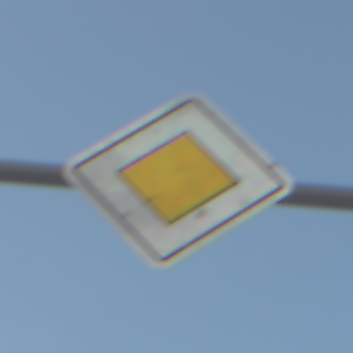
Verkehrszeichen: Vorfahrtsstrasse
Umgebung: Outdoor, Nature
Tageszeit: SunriseSunset
Wetter: PartlyCloudy
Licht: Natural
Jahreszeit: NotSpecified
Kontrast: HighContrast